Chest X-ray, AP view. Patient: 57 years old, sex F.
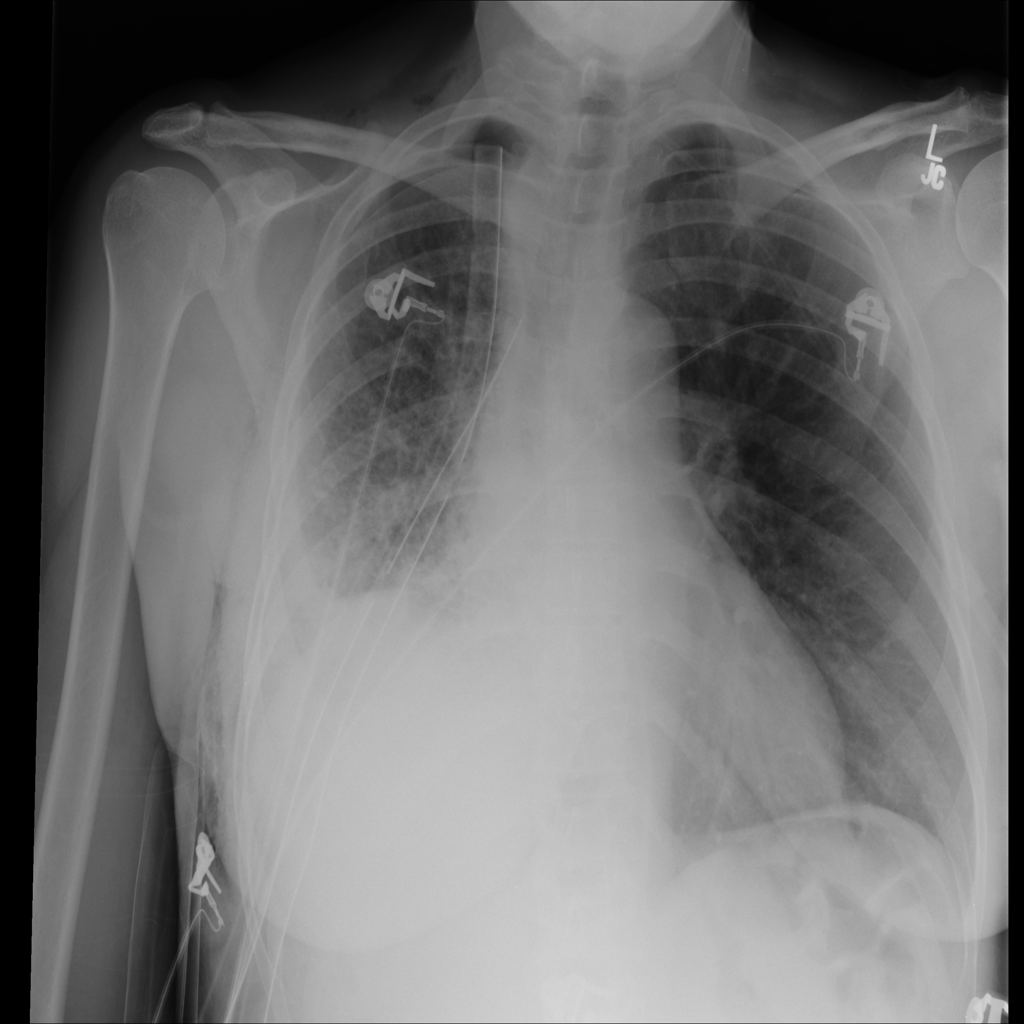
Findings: Pneumothorax